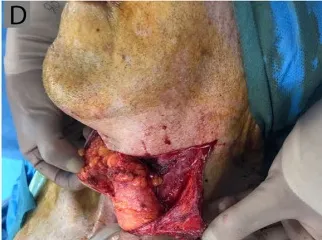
IMAP tube design. Clinical photographs demonstrating the process of IMAP tubing, de-epithelialization and inset. (C,D) The flap was then rotated superiorly and a wide subcutaneous tunnel created, insetting the tubed IMAP proximally to the pharynx (previous tubed ALT flap) and distally to the esophagus.
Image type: medical_photograph (other_medical_photograph)